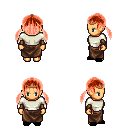
a pixel art fantasy rpg character, female body template, human, tanned skin, white long-sleeve shirt, robe skirt, red twin-tailed hairstyle, bronze tiara, leather bracers, black slippers, four views (front, back, left, right), 2x2 character sprite sheet, small pixel art, hard edges, no anti-aliasing